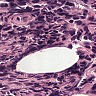
Metastatic tissue present: no